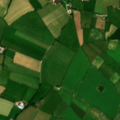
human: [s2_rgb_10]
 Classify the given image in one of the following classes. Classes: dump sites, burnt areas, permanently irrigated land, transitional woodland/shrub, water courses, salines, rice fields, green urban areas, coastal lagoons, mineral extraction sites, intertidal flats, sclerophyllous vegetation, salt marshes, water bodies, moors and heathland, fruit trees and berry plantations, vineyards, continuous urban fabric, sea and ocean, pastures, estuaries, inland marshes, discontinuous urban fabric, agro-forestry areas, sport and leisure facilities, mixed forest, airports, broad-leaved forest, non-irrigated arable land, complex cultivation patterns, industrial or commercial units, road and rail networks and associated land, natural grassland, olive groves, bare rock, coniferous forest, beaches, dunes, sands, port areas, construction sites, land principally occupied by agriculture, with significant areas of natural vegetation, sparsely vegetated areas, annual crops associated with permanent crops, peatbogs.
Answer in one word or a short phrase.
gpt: non-irrigated arable land, pastures